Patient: sex M, age 55
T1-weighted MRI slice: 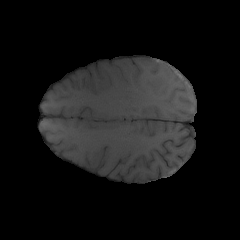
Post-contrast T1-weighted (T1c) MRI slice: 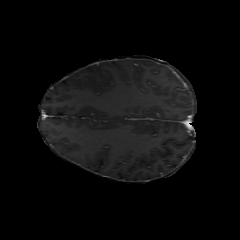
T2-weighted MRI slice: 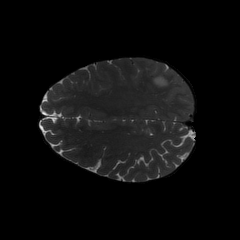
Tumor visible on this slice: yes
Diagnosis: Glioblastoma, IDH-wildtype
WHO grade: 4